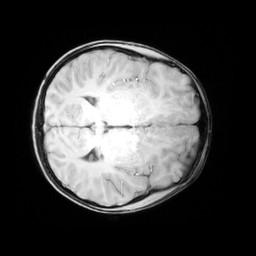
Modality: MP2RAGE
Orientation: axial
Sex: male
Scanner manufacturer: siemens
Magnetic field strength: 3 T
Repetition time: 5 s
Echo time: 0.00368 s